Question: I want to create a barplot with 'ggplot2'. My problem is missing data which is plottet at least but missing in the legend.
For example, if M is my data:
'''
aim = c(rep(1, 28), 0, rep(1,7))
type = c(rep(F, 10), rep(T, 4), rep(F, 4), NA, NA, rep(T, 5), rep(F, 12))
M = data.frame(aim, type)
'''
Then, I can get a barplot like this:
'''
g <- ggplot(M, aes(as.character(aim)))
g + geom_bar(aes(fill=as.character(type)), position= "dodge") + scale_fill_discrete(name="Type", breaks=c("TRUE", "FALSE", "NA"), labels=c("existing", "not existing", "missing values")) + scale_x_discrete(labels = c("bad", "good"))
'''

The legend ignores missing values. How can I avoid this problem?
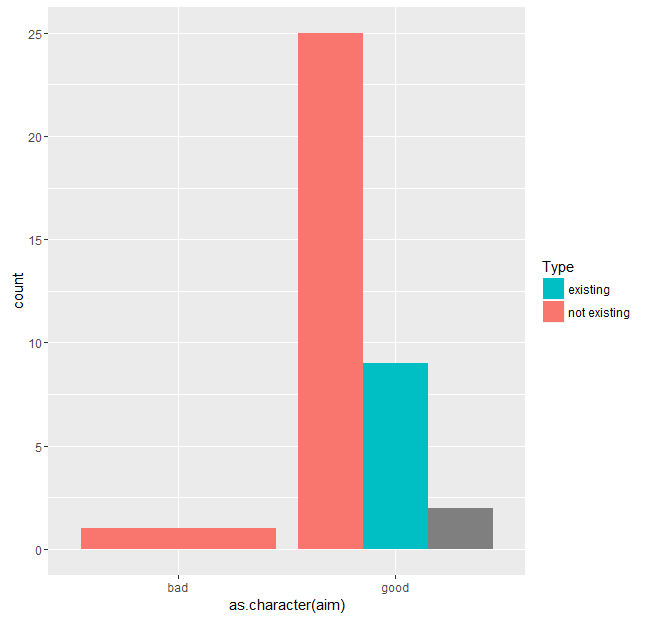
Answer: May be you can try this:
'''
aim = c(rep(1, 28), 0, 0, rep(1,7))
type = c(rep(F, 10), rep(TRUE, 4), rep(F, 4), NA, NA, rep(TRUE, 5), rep(F, 12))
M = data.frame(aim, type)
M[is.na(M$type),] <- 'NA'
g <- ggplot(M, aes(as.character(aim)))
g + geom_bar(aes(fill=as.character(type)), position= "dodge") +
scale_fill_discrete(name="Type", breaks=c("TRUE", "FALSE", "NA"),
labels=c("existing", "not existing", "missing values")) +
scale_x_discrete(labels = c("bad", "good"))
'''
<URL>